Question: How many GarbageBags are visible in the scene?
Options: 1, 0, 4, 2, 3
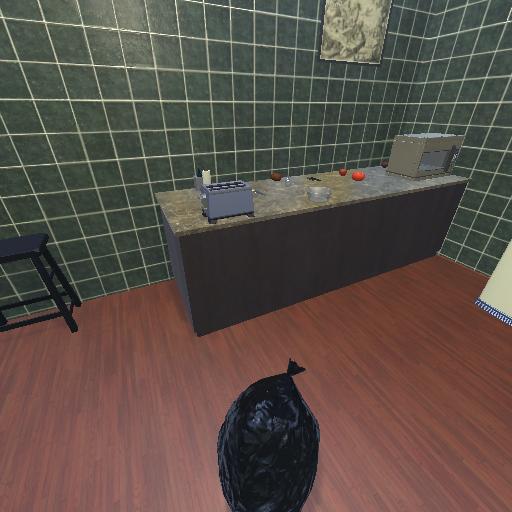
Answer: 1